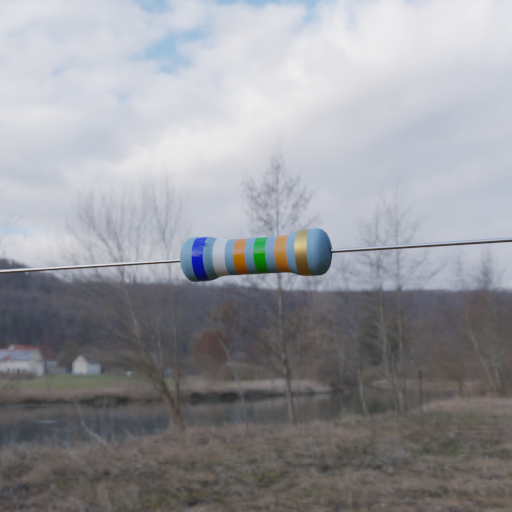
Resistor colour bands (in order): blue, white, orange, green, orange, gold